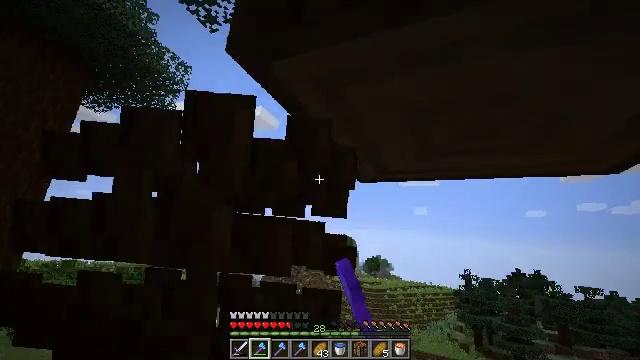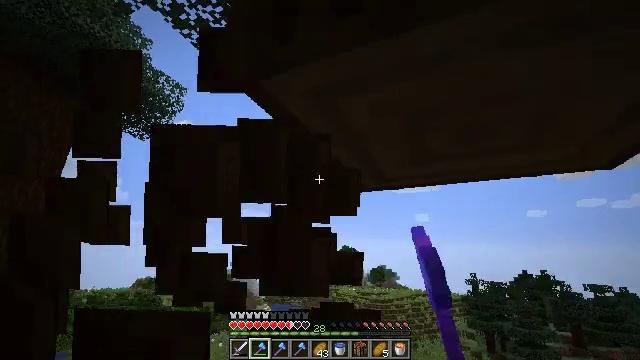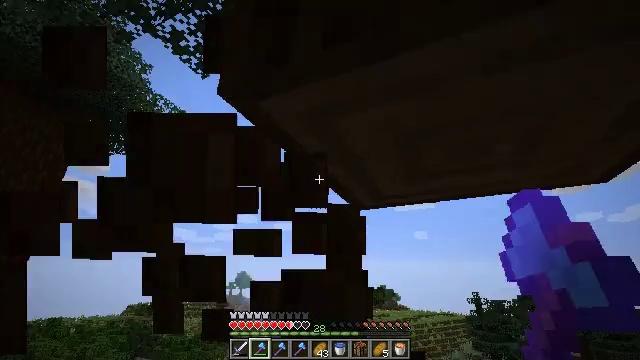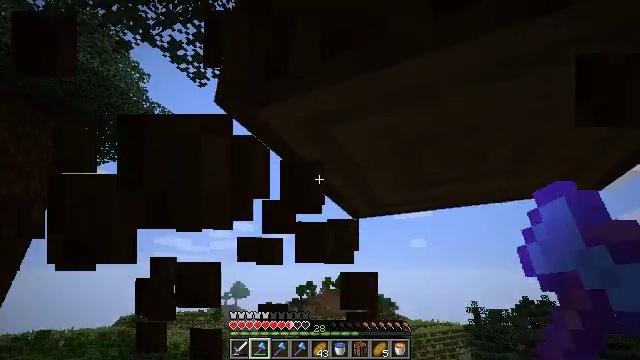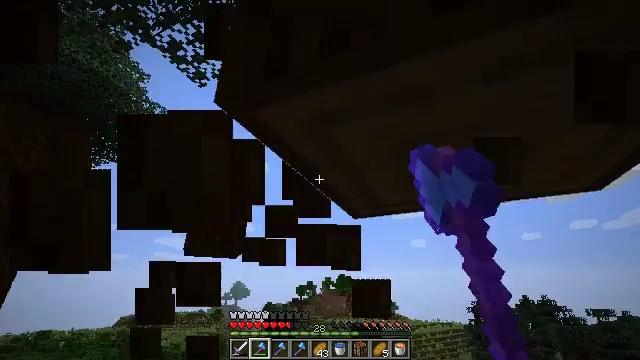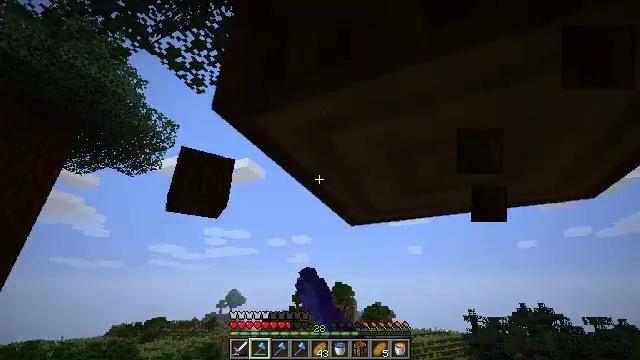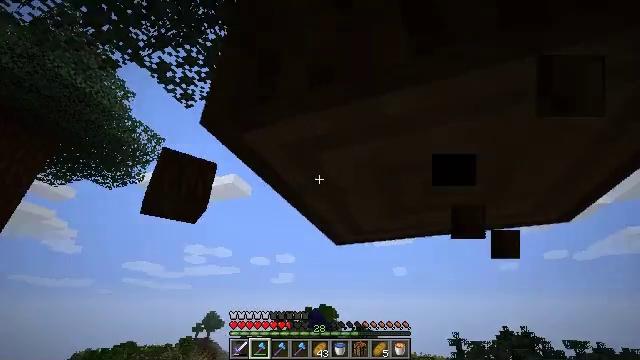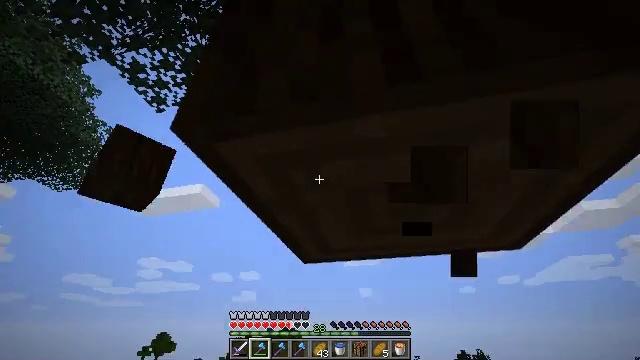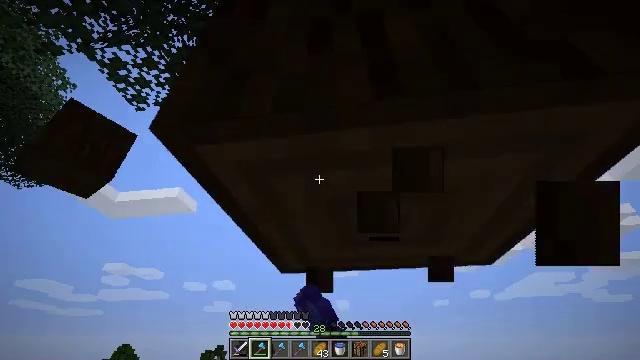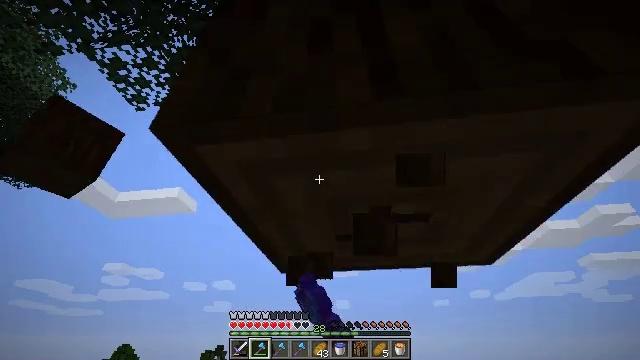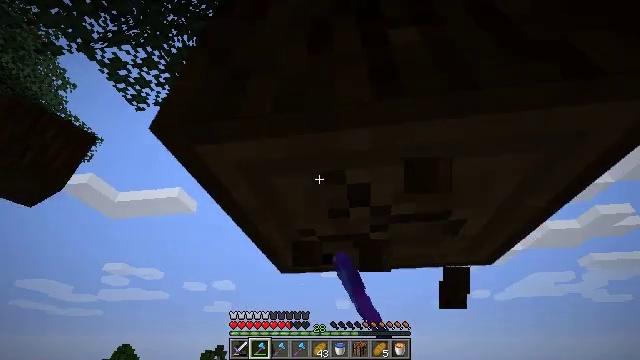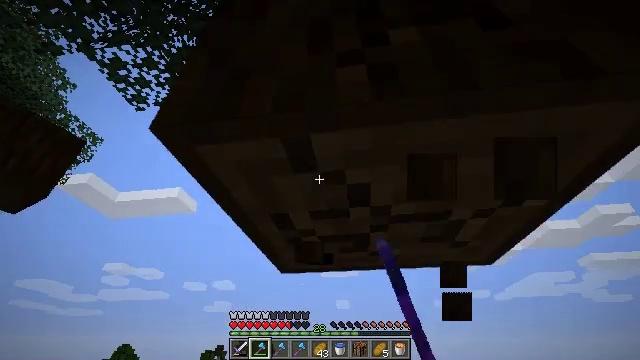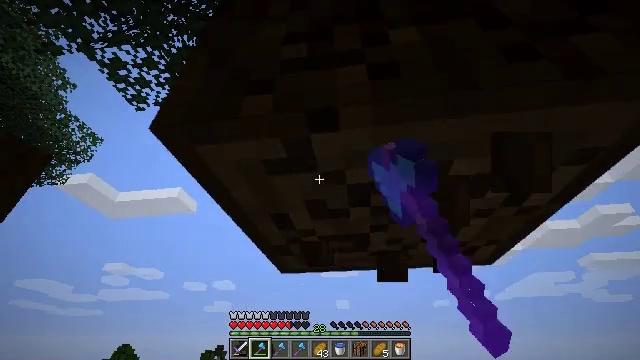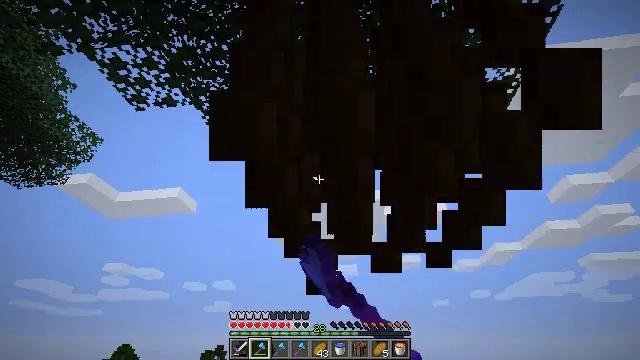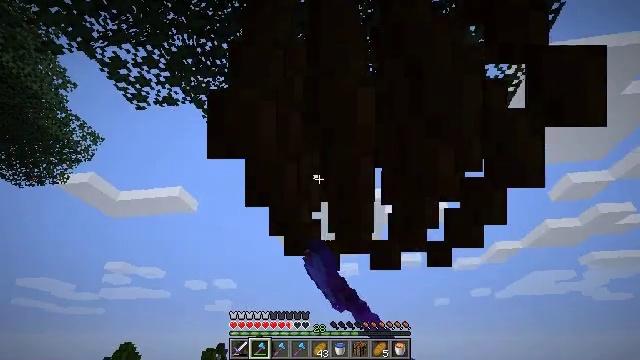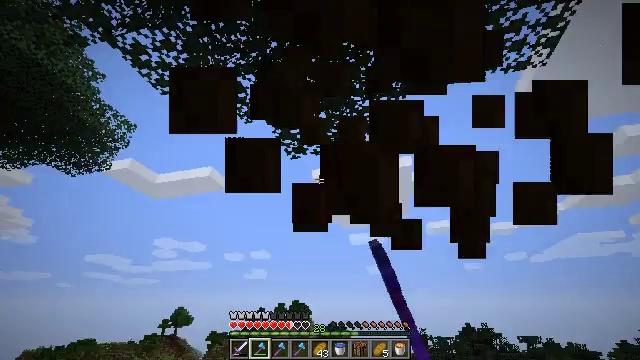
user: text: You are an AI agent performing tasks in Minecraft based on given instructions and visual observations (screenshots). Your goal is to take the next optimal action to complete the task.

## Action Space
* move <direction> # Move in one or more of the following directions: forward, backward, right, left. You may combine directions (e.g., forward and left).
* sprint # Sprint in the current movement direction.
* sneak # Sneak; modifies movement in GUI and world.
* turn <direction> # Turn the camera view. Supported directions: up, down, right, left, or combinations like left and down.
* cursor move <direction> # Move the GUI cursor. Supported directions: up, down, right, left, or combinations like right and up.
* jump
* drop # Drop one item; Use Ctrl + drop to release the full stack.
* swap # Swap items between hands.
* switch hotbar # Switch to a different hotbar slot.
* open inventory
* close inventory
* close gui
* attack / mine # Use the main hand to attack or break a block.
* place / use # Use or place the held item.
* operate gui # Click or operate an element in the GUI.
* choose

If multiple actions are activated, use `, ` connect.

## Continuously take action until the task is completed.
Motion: motion action
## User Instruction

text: Harvest the spruce log from a tree trunk.
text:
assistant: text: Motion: turn up, attack / mine
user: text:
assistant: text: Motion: turn up, attack / mine
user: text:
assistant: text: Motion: turn up, attack / mine
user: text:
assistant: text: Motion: attack / mine
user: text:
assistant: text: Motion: turn up, attack / mine
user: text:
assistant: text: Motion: turn right and up, attack / mine
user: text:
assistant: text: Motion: turn right and up, attack / mine
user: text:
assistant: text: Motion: turn right and up, attack / mine
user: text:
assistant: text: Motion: attack / mine
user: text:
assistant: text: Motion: attack / mine
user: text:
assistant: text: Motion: attack / mine
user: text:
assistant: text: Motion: attack / mine
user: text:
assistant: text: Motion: attack / mine
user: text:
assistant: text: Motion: attack / mine
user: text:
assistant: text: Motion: turn left and down, attack / mine
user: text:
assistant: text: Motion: move forward, turn left and down, attack / mine
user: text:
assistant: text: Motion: move forward, turn left and down, attack / mine
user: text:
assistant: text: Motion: move forward, turn left and down, attack / mine
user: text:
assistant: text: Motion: turn left and down, attack / mine
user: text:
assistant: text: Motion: turn left and down, attack / mine
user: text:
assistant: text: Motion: turn left and down, attack / mine
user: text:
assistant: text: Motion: turn left, attack / mine
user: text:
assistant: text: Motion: turn left and down, attack / mine
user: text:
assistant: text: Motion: turn left, attack / mine
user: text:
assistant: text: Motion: turn left and down, attack / mine
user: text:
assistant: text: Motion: turn left, attack / mine
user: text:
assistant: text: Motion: turn left, attack / mine
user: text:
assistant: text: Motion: turn left, attack / mine
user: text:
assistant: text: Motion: turn left and down, attack / mine
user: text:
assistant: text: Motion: turn left and down, attack / mine